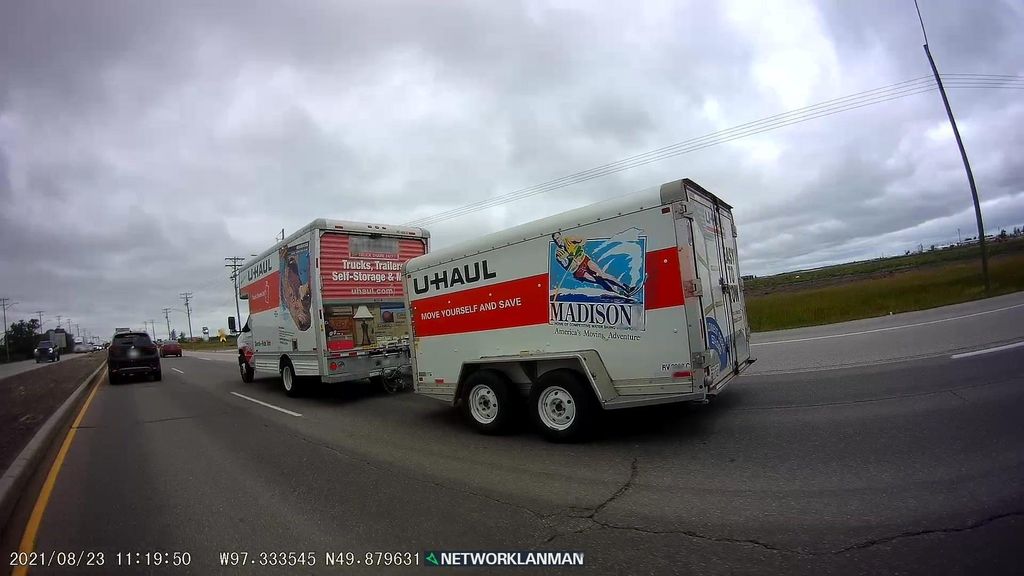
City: winnipeg